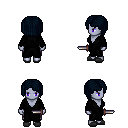
a pixel art fantasy rpg character, female body template, dark elf, purple skin, gray robe, metal pants, raven pageboy hairstyle, gray slippers, dagger, four views (front, back, left, right), 2x2 character sprite sheet, small pixel art, hard edges, no anti-aliasing